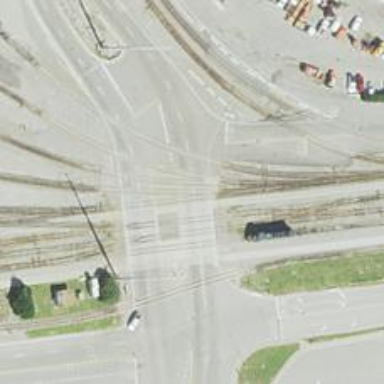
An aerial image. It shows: Railway level crossing.